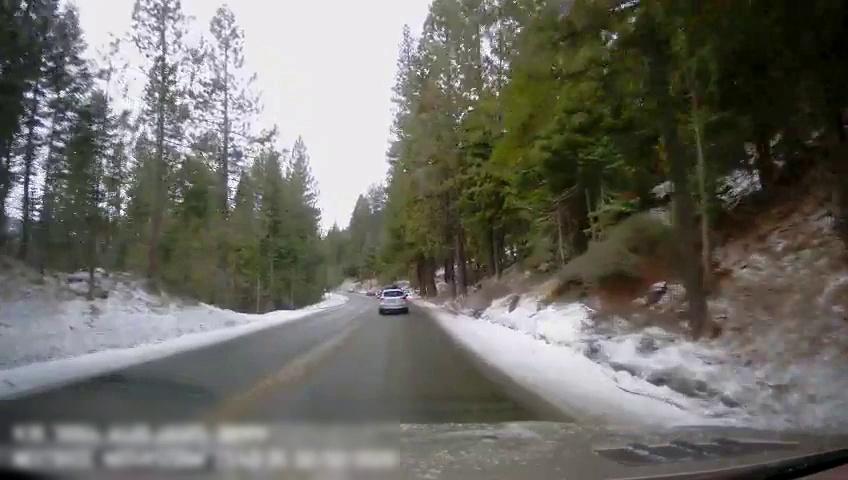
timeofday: Day
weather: Snowy
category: Drivable Space
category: Vehicles | Truck
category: Vehicles | SUV
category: Lanes | Current Lane
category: Lanes | Opposite Lane